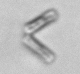
Label: Thalassionema